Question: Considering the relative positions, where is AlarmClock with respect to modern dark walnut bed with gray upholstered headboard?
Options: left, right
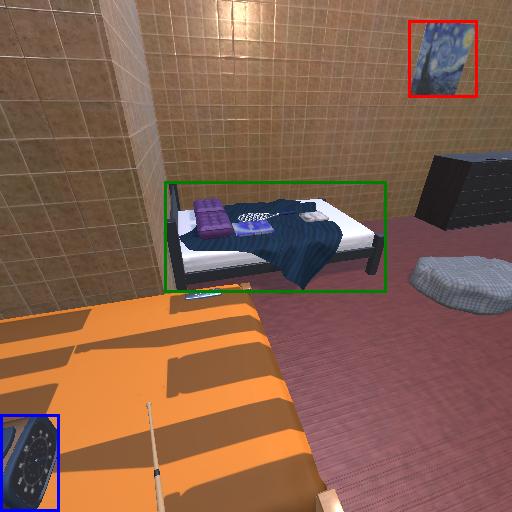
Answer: left